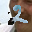
Label: 2